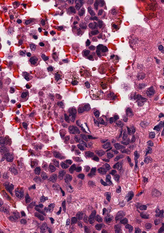
Tumor epithelial tissue: yes
Tumor-associated stroma tissue: yes
Normal tissue: no